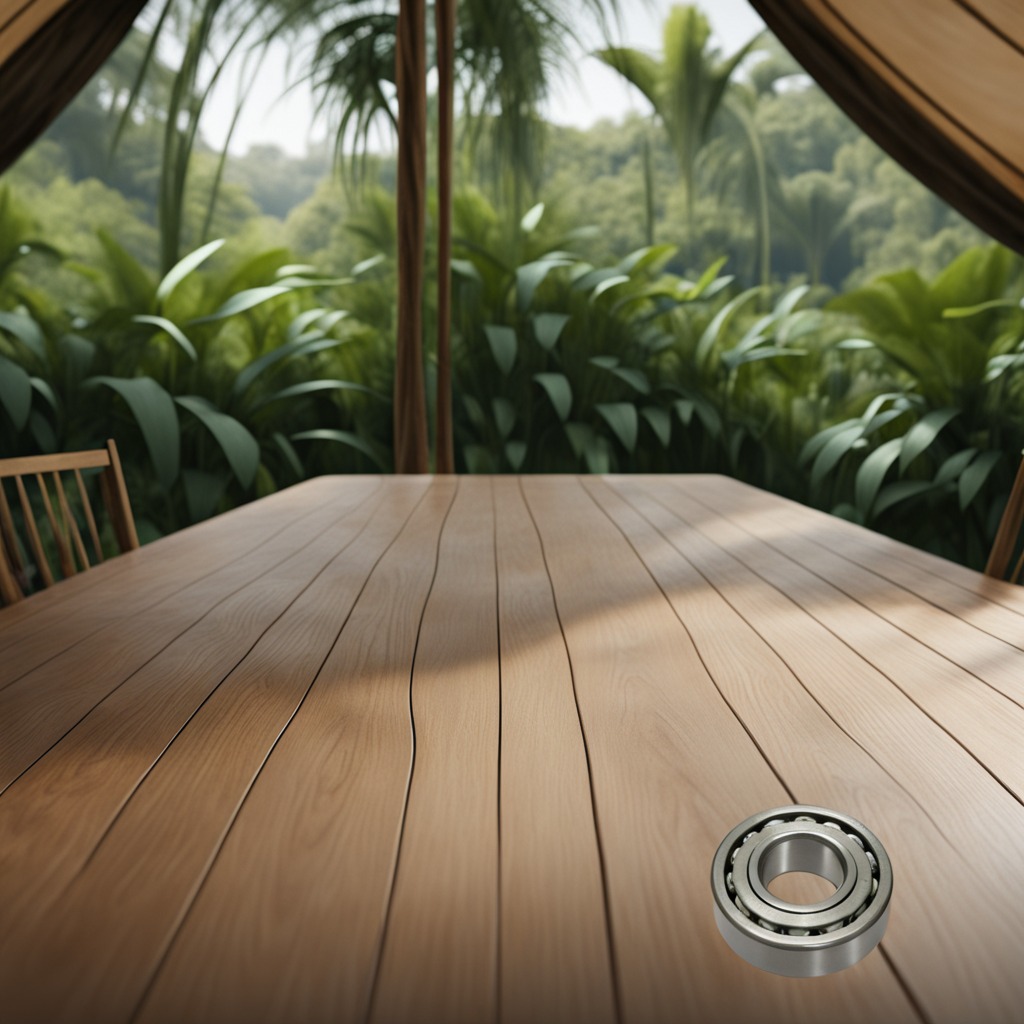
A metal ball bearing is lying on a wooden table.